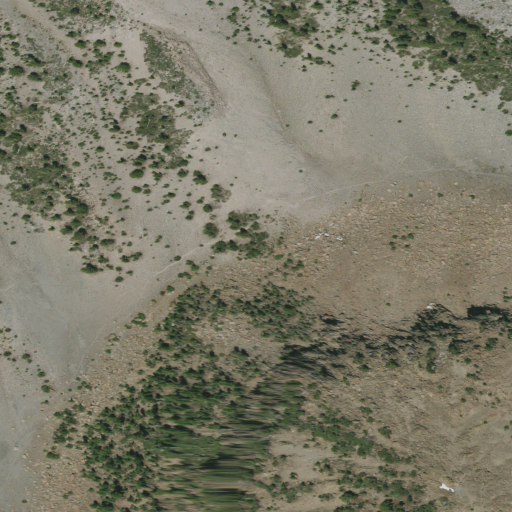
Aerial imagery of gap in California named The Gate containing barren land, evergreen forest, and shrub